Field crop: maize
Growth stage: 2
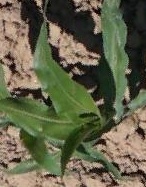
Species: maize